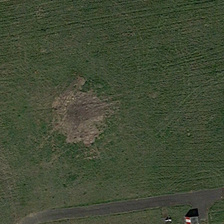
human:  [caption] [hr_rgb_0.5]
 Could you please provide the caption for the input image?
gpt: a small road is in a piece of green meadow .

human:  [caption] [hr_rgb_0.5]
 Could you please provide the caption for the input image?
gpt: a small road is in a piece of green meadow .

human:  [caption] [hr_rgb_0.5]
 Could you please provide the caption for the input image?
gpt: a small road is in a piece of green meadow .

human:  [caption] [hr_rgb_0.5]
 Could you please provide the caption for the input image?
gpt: a small road is in a piece of green meadow .

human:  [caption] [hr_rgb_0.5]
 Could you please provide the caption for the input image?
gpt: a small road is in a piece of green meadow .